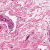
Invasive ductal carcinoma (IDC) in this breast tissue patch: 0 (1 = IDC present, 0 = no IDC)